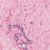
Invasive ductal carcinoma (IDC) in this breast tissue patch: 0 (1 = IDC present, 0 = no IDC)